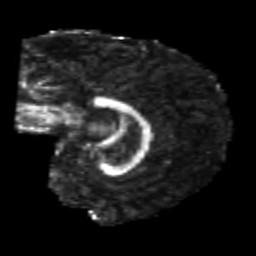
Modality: FA
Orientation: sagittal
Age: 20
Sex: male
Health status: healthy
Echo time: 0.074 s